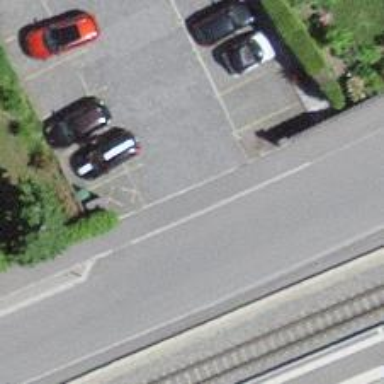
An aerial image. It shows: Parking aisle designated as service road.